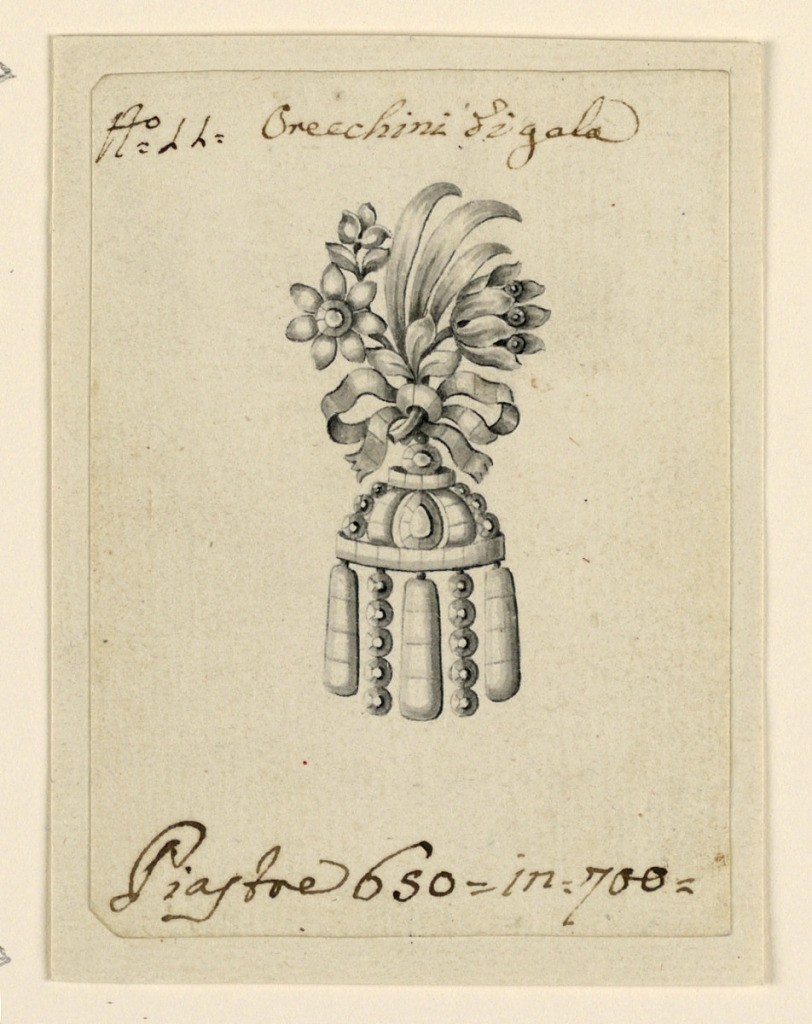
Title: Design for an Earring
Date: late 18th century
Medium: Pen and ink, brush and gray watercolor on paper
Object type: Drawing
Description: Jewelry design for an earring. Above, a bunch of flowers and leaves fastened by a knotted ribbon, on top of a pavilion without a base, composed of bands and rows of diamonds.